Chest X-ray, PA view. Patient: 73 years old, sex M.
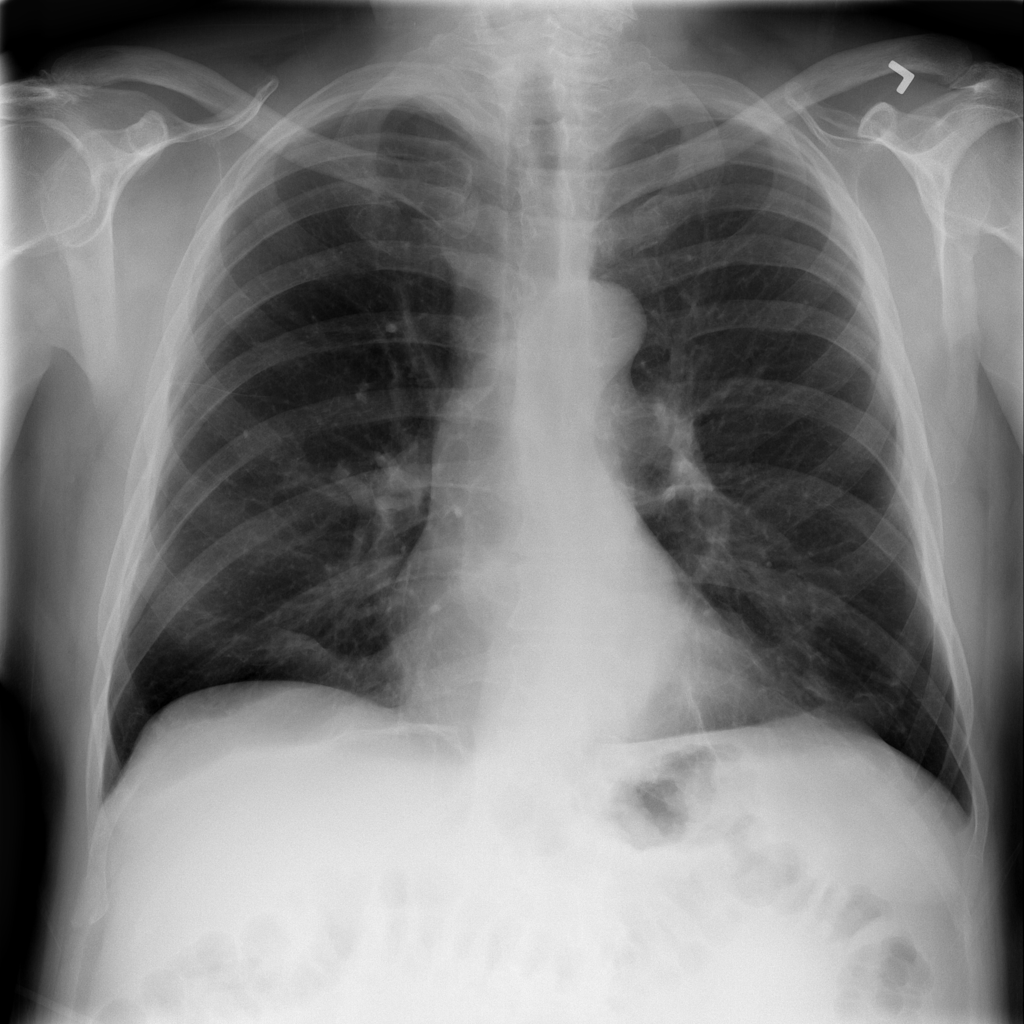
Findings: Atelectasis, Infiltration